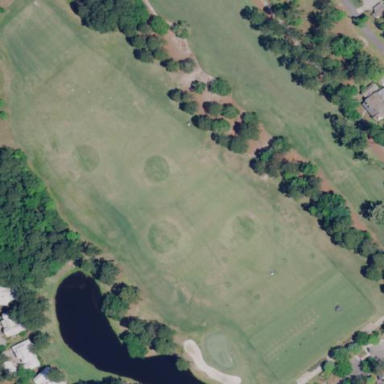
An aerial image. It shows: Grassy area designated for driving range golf.